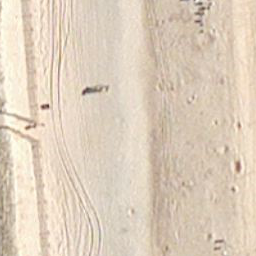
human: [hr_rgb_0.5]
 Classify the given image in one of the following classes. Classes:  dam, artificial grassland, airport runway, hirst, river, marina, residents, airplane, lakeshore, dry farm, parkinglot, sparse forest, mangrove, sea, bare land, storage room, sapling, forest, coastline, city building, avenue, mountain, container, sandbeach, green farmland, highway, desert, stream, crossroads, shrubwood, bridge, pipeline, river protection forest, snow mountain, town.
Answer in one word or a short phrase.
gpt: sandbeach